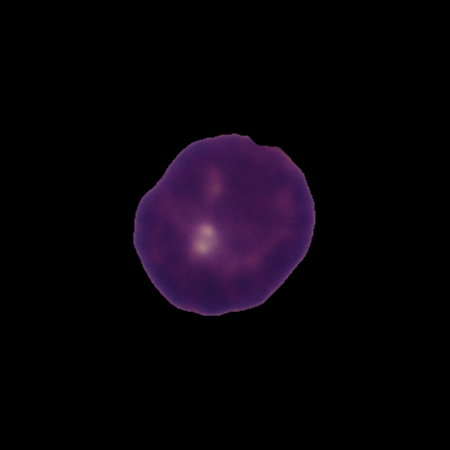
Label: healthy